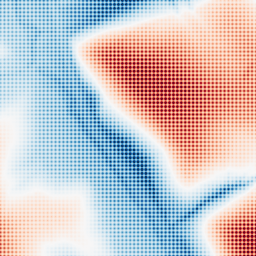
Category: multiscale
Decomposition family: dog_multiscale
Decomposition parameters: sigma_ratio: 2
n_scales: 6
base_sigma: 1
Upsampling method: sinc_blackman
Upsampling parameters: scale: 8
kernel_size: 8
Upsampling scale: 8